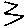
Label: zigzag